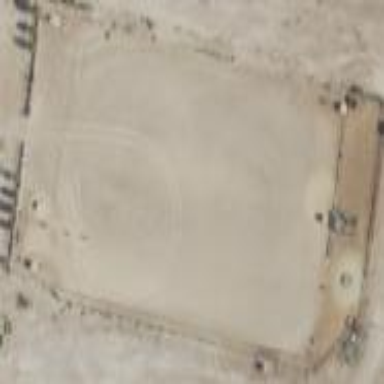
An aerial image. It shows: Equestrian pitch for leisure land sports.